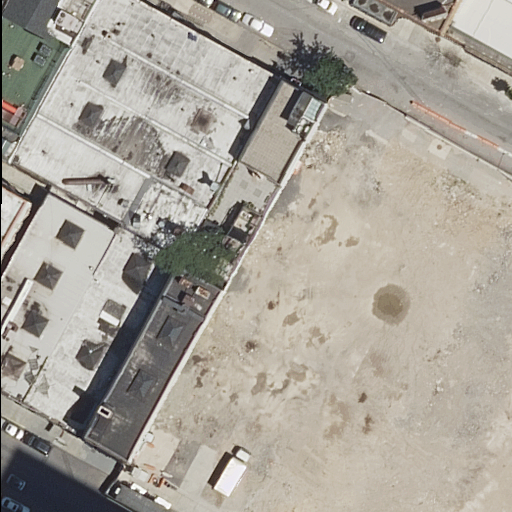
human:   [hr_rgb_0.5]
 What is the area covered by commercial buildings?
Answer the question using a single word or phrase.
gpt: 0m2

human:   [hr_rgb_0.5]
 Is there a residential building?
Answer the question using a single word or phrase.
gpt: yes

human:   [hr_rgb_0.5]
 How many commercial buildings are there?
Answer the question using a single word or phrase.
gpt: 0

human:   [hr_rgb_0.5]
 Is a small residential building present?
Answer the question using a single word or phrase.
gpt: yes

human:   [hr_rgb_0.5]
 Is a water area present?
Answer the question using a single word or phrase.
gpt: no

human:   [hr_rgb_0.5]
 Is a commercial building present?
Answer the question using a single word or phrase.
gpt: no

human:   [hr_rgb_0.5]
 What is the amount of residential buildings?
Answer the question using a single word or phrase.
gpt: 8

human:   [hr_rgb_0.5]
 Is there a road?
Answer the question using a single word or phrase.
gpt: yes

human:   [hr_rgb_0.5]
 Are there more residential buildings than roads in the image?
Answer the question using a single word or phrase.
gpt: yes

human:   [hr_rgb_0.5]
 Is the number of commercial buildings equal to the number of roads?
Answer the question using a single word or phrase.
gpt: no

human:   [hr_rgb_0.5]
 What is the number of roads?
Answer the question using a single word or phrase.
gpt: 2

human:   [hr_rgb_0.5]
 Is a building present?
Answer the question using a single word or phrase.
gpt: yes

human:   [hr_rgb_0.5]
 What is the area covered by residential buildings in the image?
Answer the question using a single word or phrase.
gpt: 4733m2

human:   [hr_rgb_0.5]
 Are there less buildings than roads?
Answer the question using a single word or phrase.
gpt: no

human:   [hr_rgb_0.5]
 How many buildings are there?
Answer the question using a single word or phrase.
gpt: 8

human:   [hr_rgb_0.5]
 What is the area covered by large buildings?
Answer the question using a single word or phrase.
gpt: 3499m2

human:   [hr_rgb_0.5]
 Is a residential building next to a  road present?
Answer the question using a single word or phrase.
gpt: yes

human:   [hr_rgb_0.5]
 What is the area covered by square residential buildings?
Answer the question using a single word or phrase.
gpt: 0m2

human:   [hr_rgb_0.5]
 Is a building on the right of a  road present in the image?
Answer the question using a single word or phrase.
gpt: yes

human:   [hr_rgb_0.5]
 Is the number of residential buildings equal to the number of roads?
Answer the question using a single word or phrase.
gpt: no

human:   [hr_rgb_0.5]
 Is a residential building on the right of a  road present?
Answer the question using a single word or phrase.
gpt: yes

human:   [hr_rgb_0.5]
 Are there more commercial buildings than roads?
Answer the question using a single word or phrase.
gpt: no

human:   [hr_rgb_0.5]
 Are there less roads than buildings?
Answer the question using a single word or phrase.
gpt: yes

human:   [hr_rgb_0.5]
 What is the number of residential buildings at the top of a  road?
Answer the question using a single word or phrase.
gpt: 8

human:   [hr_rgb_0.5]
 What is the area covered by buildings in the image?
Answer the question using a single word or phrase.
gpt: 4733m2

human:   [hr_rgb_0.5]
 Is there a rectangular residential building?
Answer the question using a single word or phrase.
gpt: yes

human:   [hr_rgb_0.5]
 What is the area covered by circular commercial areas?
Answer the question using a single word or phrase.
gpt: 0m2

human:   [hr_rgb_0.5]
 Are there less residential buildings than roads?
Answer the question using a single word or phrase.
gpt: no

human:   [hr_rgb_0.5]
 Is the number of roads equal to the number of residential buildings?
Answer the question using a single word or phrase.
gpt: no

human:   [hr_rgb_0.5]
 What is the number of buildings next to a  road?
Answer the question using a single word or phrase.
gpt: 8

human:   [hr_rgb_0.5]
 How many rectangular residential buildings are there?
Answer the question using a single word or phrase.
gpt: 7

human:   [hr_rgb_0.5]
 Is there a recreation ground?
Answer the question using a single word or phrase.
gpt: no

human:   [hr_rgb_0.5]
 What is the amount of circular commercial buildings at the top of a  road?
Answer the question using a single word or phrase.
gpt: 0

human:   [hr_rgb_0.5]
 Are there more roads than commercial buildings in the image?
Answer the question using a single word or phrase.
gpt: yes

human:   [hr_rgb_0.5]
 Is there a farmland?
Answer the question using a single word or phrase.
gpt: no

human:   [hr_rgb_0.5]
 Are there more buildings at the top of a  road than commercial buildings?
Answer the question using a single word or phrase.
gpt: yes

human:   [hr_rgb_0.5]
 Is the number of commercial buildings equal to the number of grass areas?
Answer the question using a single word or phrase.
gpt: yes

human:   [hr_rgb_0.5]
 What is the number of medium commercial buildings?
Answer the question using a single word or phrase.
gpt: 0

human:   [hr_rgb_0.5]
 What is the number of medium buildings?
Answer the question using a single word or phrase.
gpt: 3

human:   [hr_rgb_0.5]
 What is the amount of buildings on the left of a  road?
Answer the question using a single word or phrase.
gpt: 6

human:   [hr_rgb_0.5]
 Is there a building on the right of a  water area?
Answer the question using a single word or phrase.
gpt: no

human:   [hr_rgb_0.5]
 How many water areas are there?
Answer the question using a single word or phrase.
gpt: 0

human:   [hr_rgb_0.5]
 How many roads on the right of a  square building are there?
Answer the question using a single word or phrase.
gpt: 0

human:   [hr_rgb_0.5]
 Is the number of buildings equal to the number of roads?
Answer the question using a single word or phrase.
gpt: no

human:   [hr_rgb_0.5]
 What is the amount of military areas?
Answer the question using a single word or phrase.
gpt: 0

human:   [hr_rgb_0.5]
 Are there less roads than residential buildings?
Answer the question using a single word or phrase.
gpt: yes

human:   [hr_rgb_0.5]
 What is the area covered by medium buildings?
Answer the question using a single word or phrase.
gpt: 1175m2

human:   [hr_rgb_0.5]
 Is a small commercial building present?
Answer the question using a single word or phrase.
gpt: no

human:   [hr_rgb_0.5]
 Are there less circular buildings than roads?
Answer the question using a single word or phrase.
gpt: yes

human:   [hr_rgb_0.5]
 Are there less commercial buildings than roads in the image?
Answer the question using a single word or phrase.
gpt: yes

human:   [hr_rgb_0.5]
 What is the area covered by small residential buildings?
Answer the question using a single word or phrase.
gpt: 57m2

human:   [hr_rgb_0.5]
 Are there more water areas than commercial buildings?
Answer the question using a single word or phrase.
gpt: no

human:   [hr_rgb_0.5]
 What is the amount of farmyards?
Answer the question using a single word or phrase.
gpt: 0

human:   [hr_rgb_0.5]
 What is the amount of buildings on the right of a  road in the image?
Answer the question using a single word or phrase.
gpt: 4

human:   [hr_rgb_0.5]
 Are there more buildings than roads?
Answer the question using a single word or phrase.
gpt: yes

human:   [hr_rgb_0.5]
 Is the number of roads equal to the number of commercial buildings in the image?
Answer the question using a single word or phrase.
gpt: no

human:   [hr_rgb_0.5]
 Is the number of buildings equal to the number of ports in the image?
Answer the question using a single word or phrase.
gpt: no

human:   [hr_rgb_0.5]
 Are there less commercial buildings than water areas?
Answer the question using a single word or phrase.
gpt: no

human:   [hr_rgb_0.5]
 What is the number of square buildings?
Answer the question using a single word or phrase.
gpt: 0

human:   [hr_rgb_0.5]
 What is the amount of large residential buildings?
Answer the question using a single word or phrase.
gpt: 3

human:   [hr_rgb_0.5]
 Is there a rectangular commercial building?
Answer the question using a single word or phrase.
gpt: no

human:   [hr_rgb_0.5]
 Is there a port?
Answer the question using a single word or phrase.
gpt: no

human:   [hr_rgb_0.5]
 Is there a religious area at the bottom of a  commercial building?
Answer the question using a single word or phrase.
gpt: no

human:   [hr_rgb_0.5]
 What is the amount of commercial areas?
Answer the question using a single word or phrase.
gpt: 0